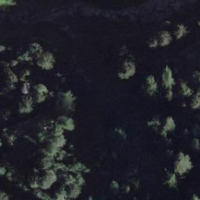
EUNIS habitat code: 43
Species observed at this site:
Phylloscopus collybita
Lophophanes cristatus
Parus major
Troglodytes troglodytes
Erithacus rubecula
Phoenicurus ochruros
Regulus regulus
Nucifraga caryocatactes
Fringilla coelebs
Garrulus glandarius
Accipiter nisus
Delichon urbicum
Turdus merula